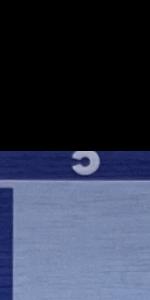
Label: Empty